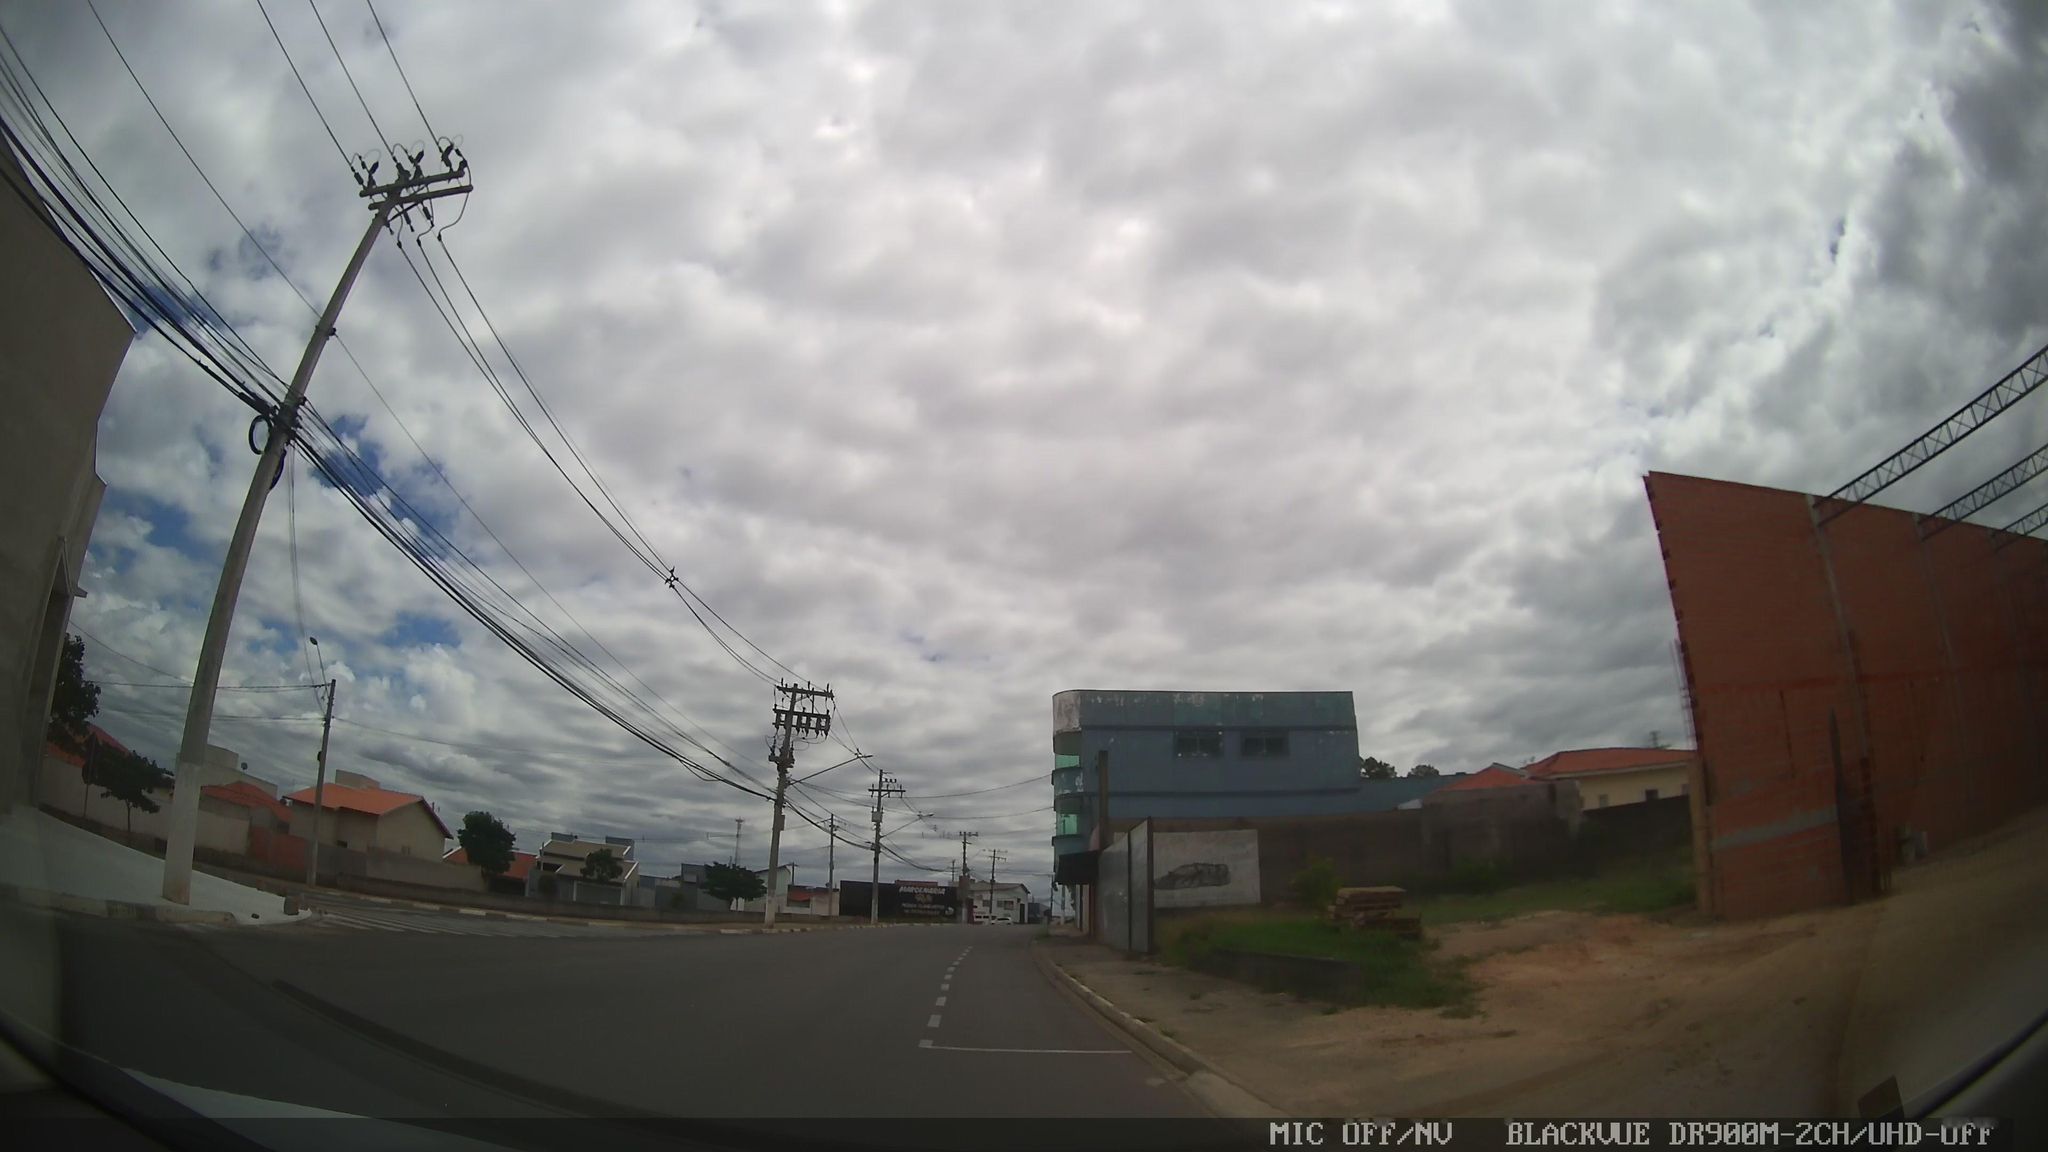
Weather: cloudy
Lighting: day
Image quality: good
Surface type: driving surface
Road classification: tertiary
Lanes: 2
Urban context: dense urban cluster
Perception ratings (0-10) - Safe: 1.44, Lively: 2.95, Beautiful: 3.91, Boring: 4.7, Depressing: 7.72, Wealthy: 0.31